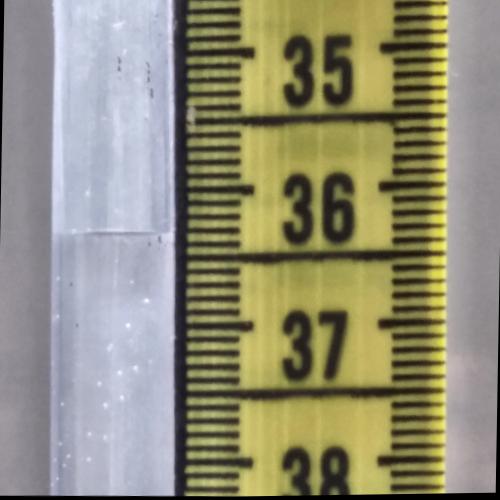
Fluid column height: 36.3 cm